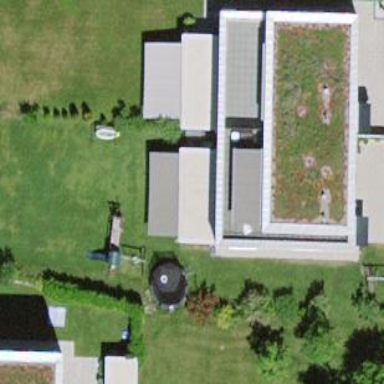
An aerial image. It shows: Building with flat roof.